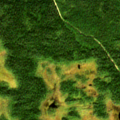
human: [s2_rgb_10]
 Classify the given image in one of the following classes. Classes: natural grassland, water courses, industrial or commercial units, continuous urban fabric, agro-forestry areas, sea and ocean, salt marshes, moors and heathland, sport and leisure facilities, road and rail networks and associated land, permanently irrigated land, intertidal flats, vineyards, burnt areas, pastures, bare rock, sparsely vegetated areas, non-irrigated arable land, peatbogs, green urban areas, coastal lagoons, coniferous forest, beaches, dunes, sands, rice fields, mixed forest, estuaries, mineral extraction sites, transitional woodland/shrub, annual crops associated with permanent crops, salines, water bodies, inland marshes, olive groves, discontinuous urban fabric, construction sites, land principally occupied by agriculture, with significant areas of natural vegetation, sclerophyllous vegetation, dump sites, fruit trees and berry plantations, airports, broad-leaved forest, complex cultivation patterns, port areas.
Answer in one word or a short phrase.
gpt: coniferous forest, peatbogs